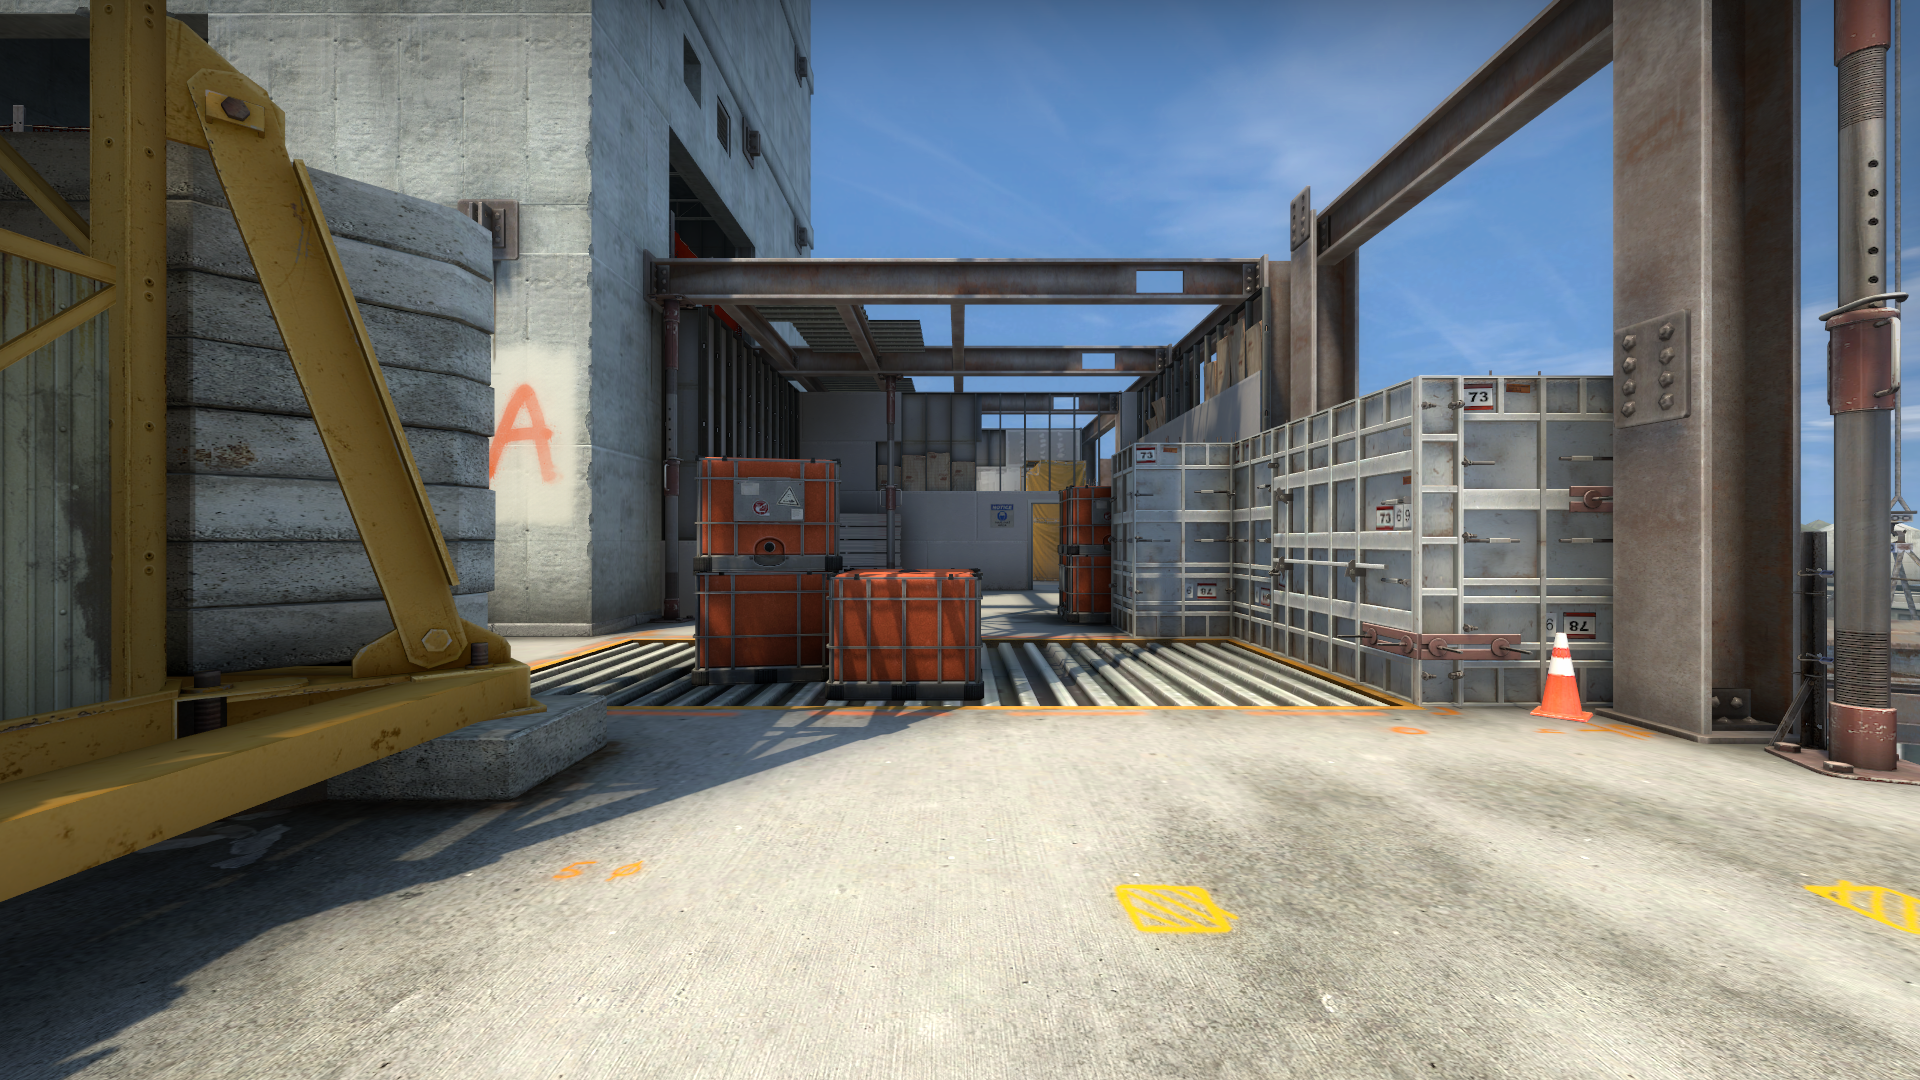
Map: de_vertigo